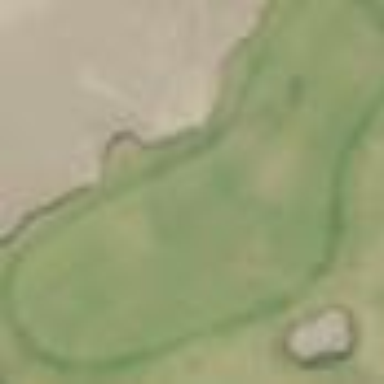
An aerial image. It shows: Golf green.